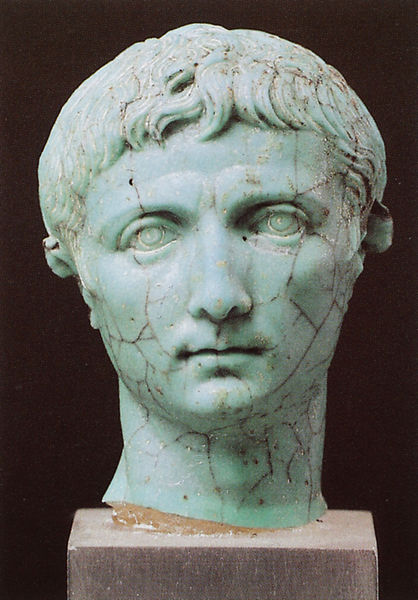
Titel: Porträtköpfchen des Augustus
Institution: Köln, Römisch-Germanisches Museum
Schlagwörter: kopf, mann, weiß, haar, marmor, mund, nase, stirn, türkis, blick, augen, gesicht, mensch, sockel, hals, portrait, porträt, haare, person, kinn, lippen, locken, ohren, skulptur, statue, risse, brauen, büste, bildhauerei, plastik, foto, pupille, iris, antik, bartlos, krakele, jade